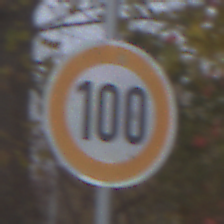
Verkehrszeichen: Geschwindigkeit100
Umgebung: Outdoor, Nature
Tageszeit: MorningAfternoon
Wetter: Overcast
Licht: Natural
Jahreszeit: NotSpecified
Kontrast: LowContrast